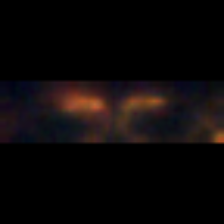
Taxon: Chaetoceros
Group: Diatoms